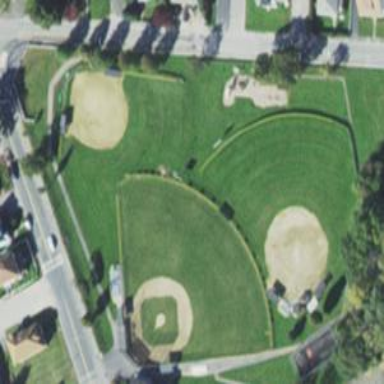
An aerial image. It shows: Softball pitch for leisure sports.